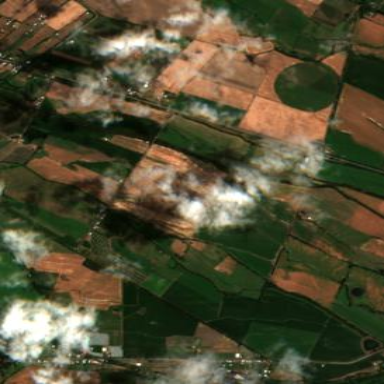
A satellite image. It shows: View of farmland.